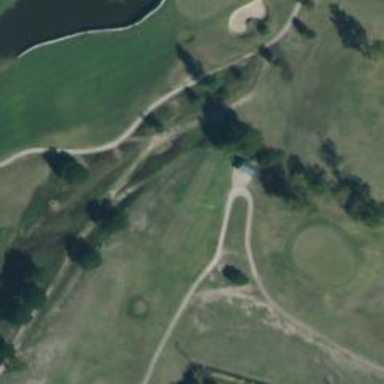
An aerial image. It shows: Pathway for golfing.